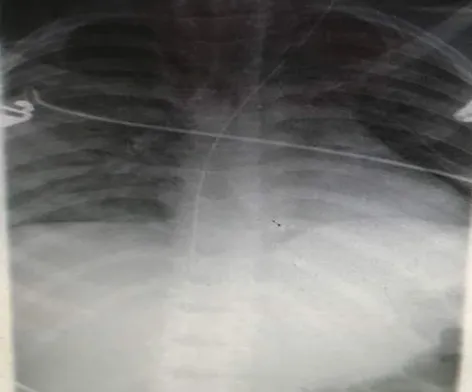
An anteroposterior chest x-ray showing the path of the guidewire through the inferior vena cava, right atrium, the superior vena cava, the innominate vein and into the left internal Jugular vein. The pelvic x-ray showing the tip of the guidewire in the pelvis (right femoral vein).
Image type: radiology (x_ray)